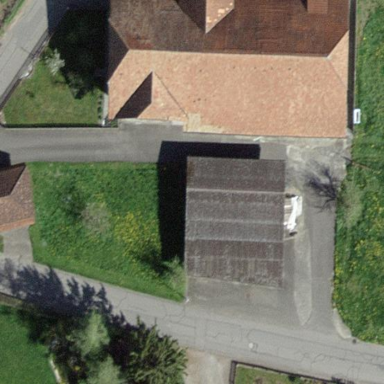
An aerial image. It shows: Farm building.